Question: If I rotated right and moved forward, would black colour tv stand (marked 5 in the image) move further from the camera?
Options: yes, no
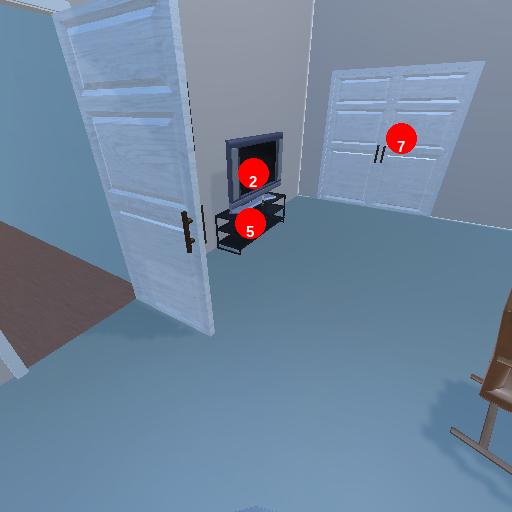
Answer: yes